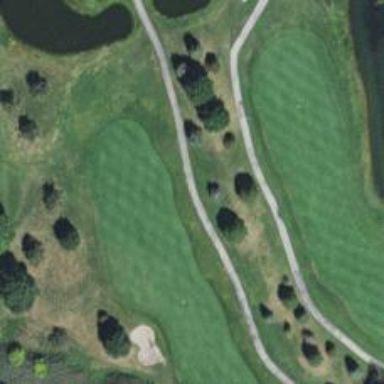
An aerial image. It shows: Well-maintained path for golf carts. The track type is grade1.